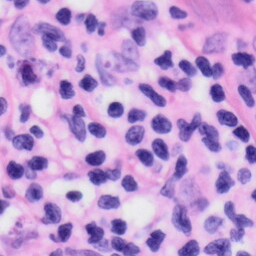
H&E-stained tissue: Skin